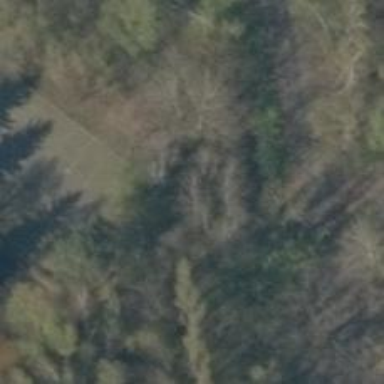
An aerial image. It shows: Path on the ground.